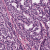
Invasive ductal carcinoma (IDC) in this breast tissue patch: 1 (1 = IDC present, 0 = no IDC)